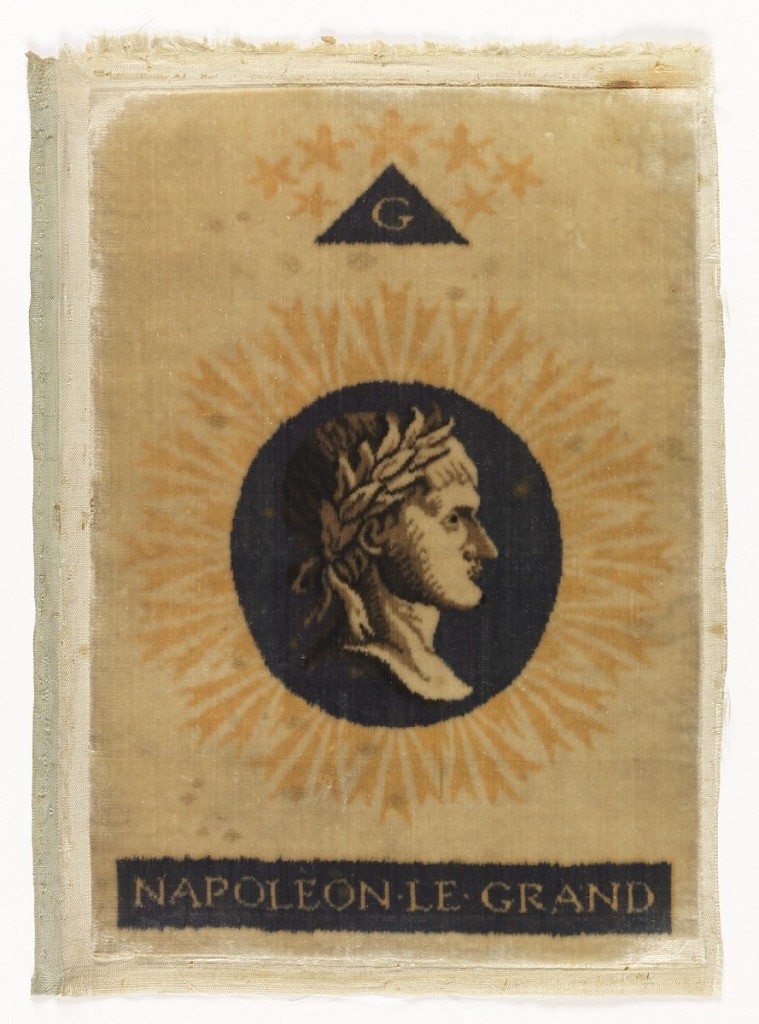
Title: Panel
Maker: Gaspard Grégoire, French, 1751–1846
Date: early 19th century
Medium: silk Technique: warp-dyed, cut supplementary warp pile (velvet) in a 3/1 twill foundation
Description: Small panel of cut silk velvet printed with a portrait in profile of Napoleon I within a dark blue circle surrounded by orange rays against a white ground. Below center medallion in a dark blue band appears "Napoleon Le Grand." At top is a triangle in dark blue with the initial "G," surmounted by seven stars.